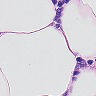
Metastatic tissue present: no